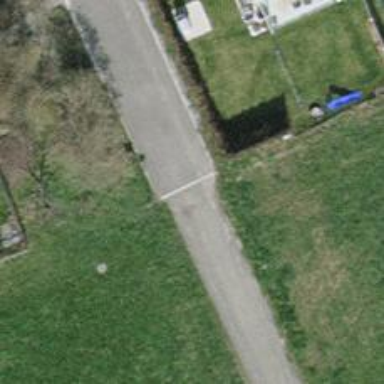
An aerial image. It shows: Asphalt residential road suitable for agricultural motorcars.